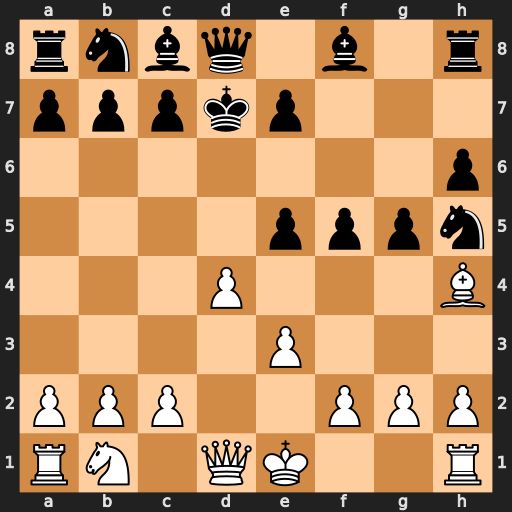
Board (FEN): rnbq1b1r/pppkp3/7p/4pppn/3P3B/4P3/PPP2PPP/RN1QK2R
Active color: w
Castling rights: KQ
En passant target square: -
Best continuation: dxe5+ Kc6 Qxd8